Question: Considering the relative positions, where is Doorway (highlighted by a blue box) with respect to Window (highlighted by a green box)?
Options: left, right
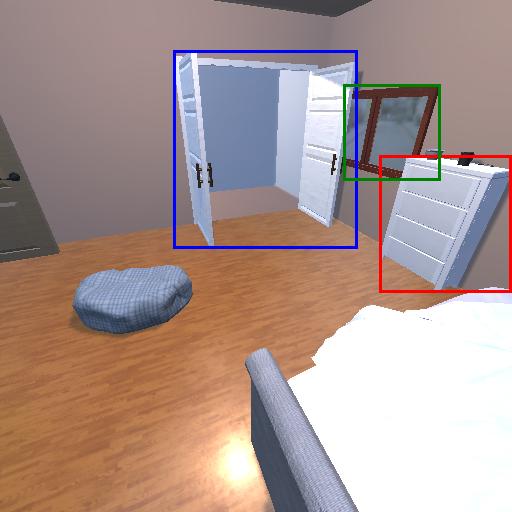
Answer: left